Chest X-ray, AP view. Patient: 51 years old, sex M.
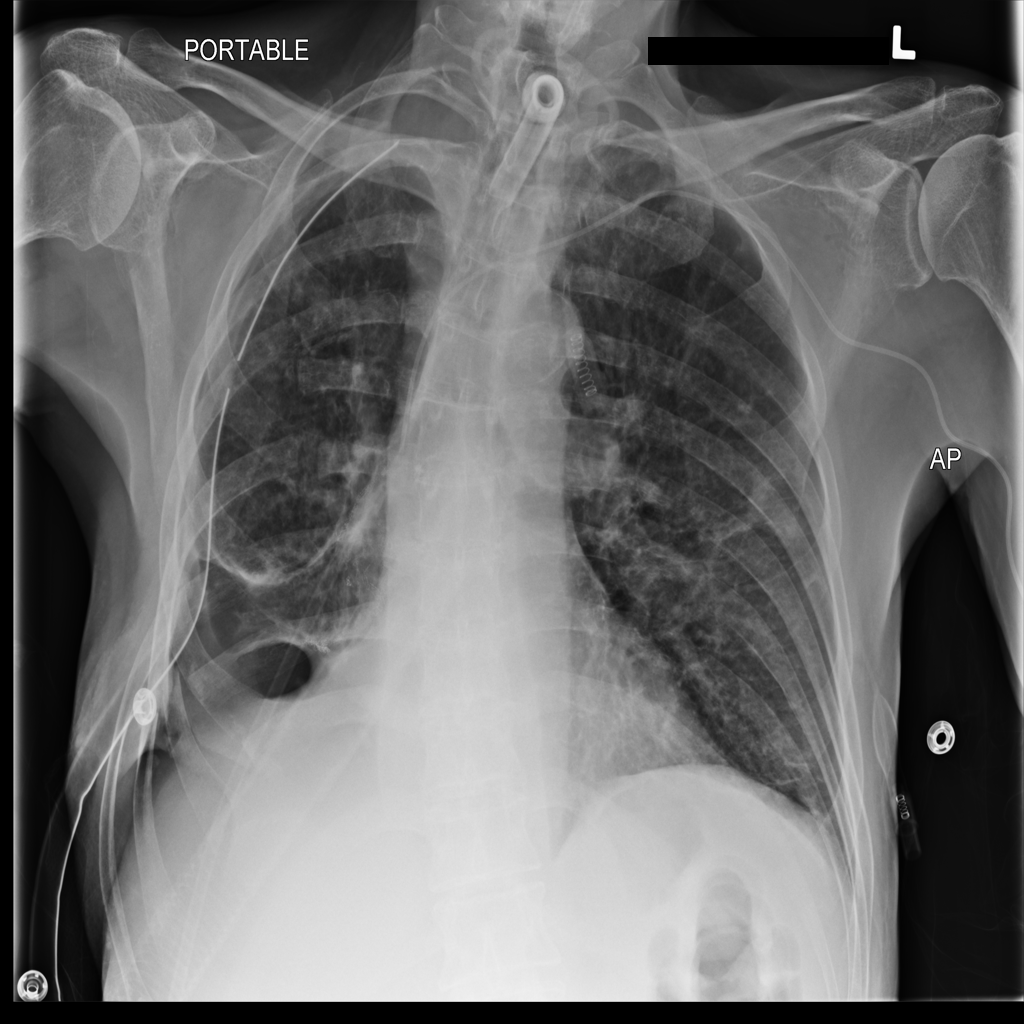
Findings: No Finding